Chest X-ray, PA view. Patient: 50 years old, sex M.
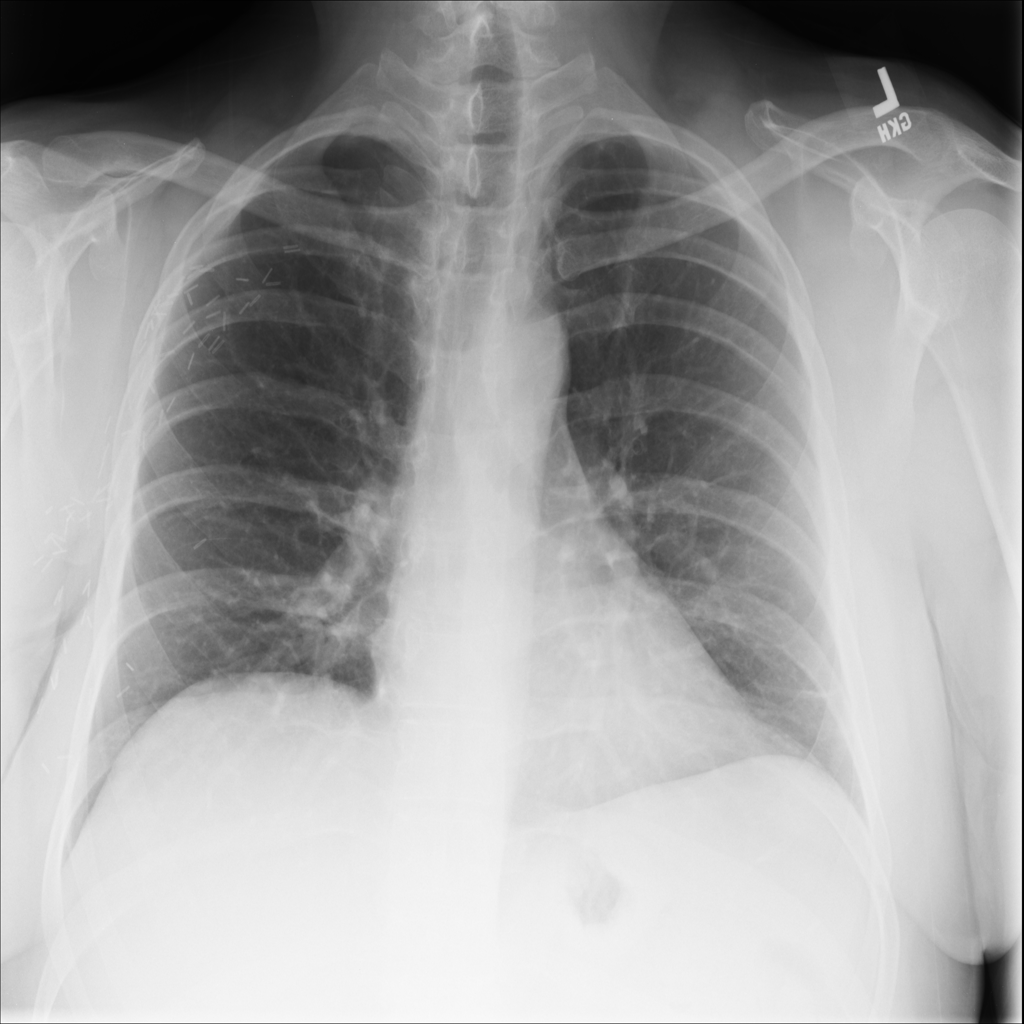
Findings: Atelectasis